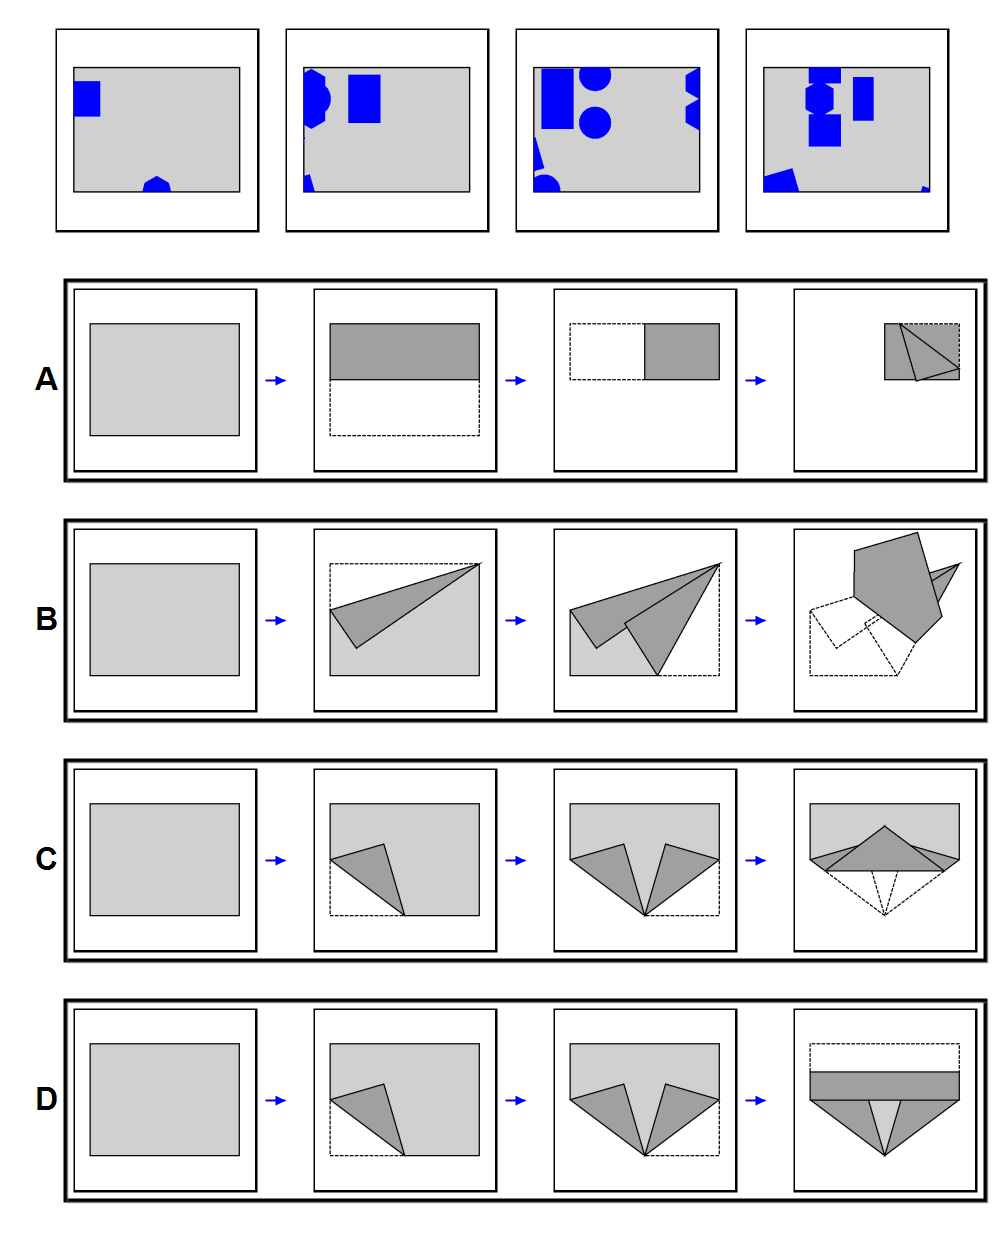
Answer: D